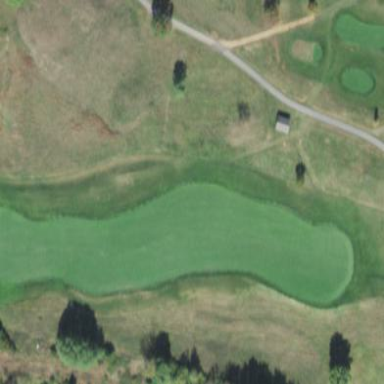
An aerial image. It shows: Golf fairway surrounded by grass.